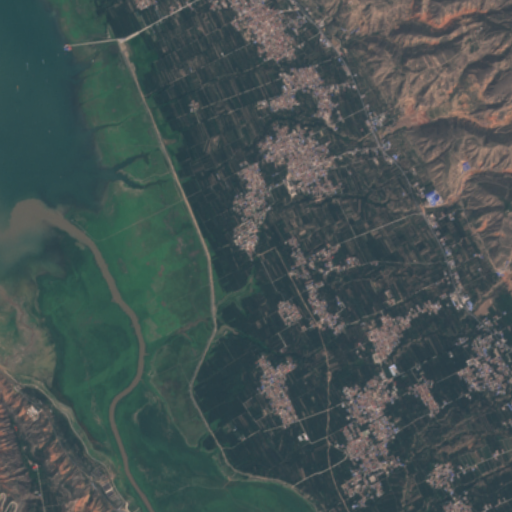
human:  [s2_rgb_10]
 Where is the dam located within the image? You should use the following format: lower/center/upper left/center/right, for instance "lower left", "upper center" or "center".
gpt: The dam is located in the upper left of the image.
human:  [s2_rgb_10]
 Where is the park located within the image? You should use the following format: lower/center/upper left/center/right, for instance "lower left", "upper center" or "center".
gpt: The park is located in the upper right of the image.
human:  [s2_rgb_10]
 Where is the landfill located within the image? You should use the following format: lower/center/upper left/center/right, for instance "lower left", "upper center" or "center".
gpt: There is no landfill in the image.